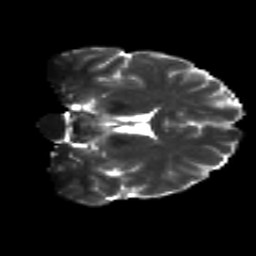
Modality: T2w
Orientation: coronal
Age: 19
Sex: male
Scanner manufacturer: siemens
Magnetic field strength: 3 T
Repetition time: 8.8 s
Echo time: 0.085 s